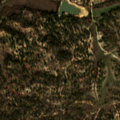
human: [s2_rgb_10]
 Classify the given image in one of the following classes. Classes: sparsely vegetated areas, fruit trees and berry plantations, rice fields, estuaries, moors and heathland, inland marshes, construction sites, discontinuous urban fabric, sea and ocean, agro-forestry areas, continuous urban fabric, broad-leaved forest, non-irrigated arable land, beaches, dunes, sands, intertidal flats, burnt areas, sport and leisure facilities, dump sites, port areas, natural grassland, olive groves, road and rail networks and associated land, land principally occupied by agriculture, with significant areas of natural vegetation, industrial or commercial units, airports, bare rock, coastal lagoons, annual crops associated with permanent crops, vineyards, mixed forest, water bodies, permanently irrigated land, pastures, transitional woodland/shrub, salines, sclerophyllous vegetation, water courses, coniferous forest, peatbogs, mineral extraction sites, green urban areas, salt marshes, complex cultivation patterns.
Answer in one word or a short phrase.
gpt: pastures, agro-forestry areas, broad-leaved forest, mixed forest